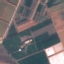
Label: PermanentCrop